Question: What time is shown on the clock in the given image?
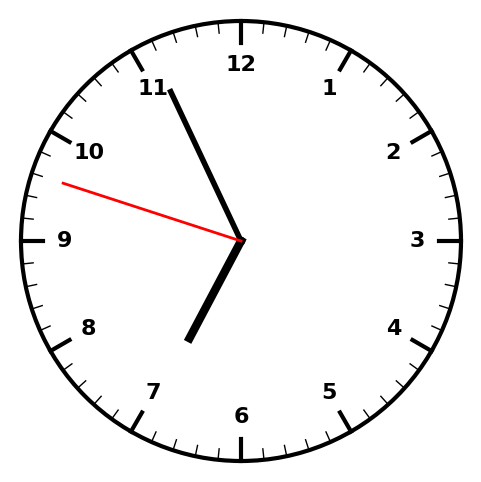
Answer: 06:55:48